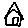
Label: house